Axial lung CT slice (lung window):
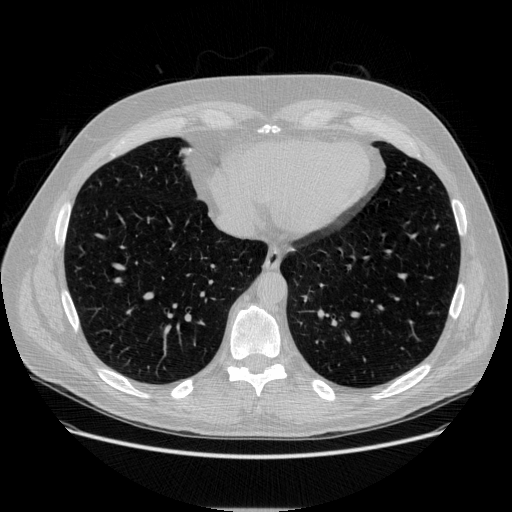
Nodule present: no